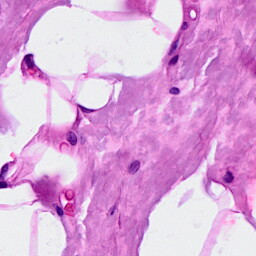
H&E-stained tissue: Breast